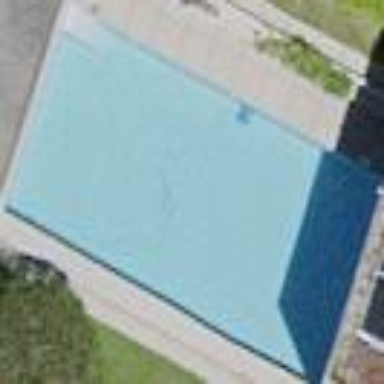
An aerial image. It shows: Swimming pool located in leisure land.